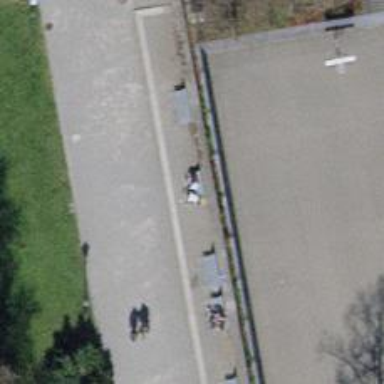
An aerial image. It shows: Bench.